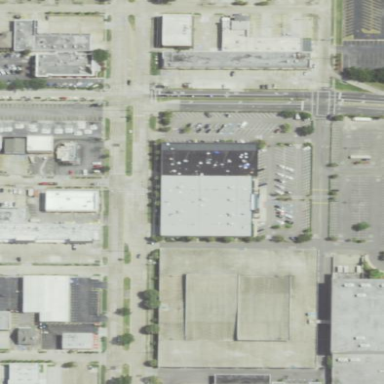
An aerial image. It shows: Retail building.